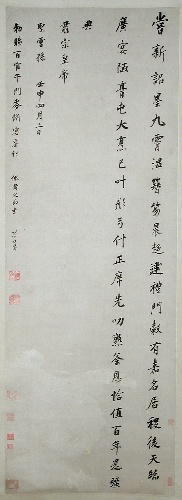
Artist: Dong Qichang
Artist bio: Chinese, 1555–1636
Date: dated 1632
Object type: Hanging scroll
Classification: Paintings
Medium: Hanging scroll; ink on paper
Culture: China
Period: Ming dynasty (1368–1644)
Dimensions: Image: 60 7/8 x 21 1/2 in. (154.6 x 54.6 cm)
Overall with mounting: 105 3/4 x 28 1/4 in. (268.6 x 71.8 cm)
Overall with knobs: 105 3/4 x 32 1/4 in. (268.6 x 81.9 cm)
Department: Asian Art
Credit line: Gift of Douglas Dillon, 1979
Accession year: 1979
Repository: Metropolitan Museum of Art, New York, NY
Tags: Poetry